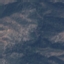
Label: HerbaceousVegetation